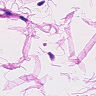
Metastatic tissue present: no